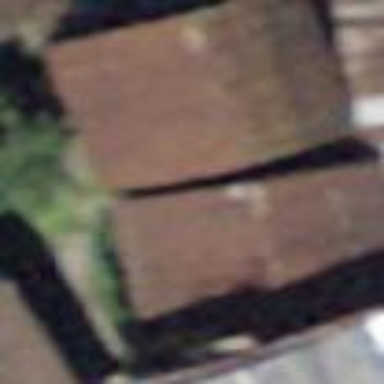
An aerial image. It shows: Simple house.